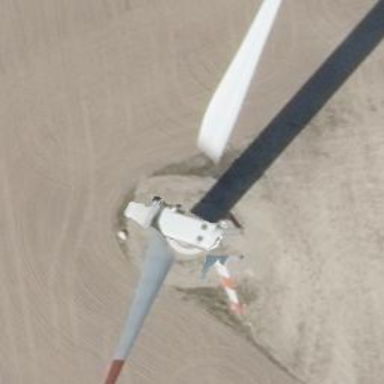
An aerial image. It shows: Wind generator powered by wind turbines of horizontal axis type. It is manufactured by Vestas.